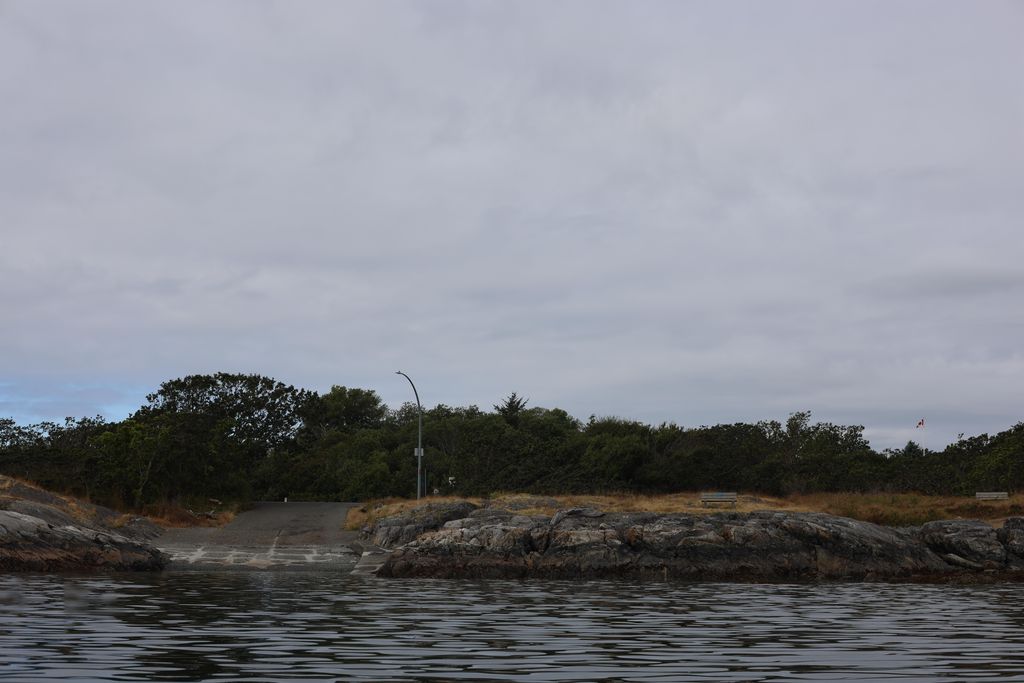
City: victoria